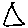
Label: triangle